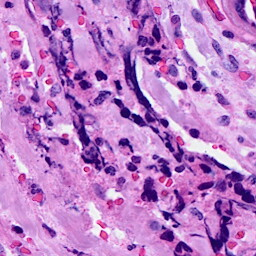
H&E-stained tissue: Breast